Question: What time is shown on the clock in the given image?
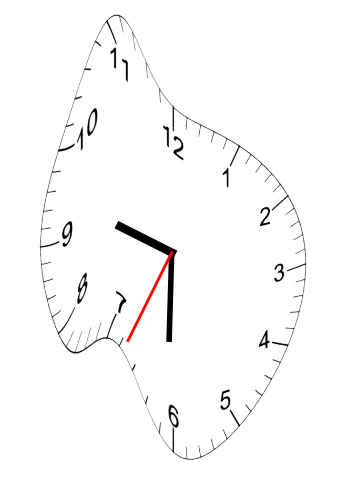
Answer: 09:30:34